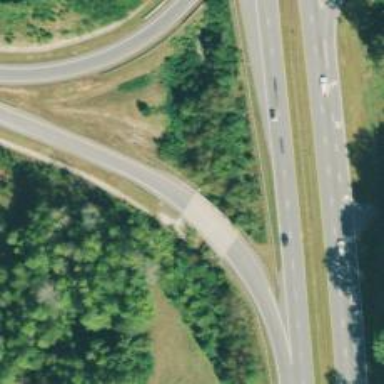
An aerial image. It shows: Asphalt surface bridge on trunk link highway.